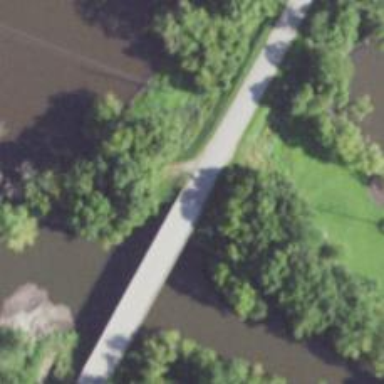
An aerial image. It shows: Tertiary road passing over bridge.